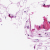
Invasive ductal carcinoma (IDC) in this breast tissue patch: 0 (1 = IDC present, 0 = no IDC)